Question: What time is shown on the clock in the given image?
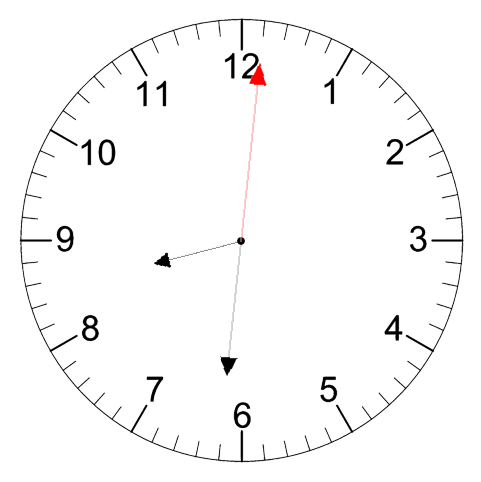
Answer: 08:31:01